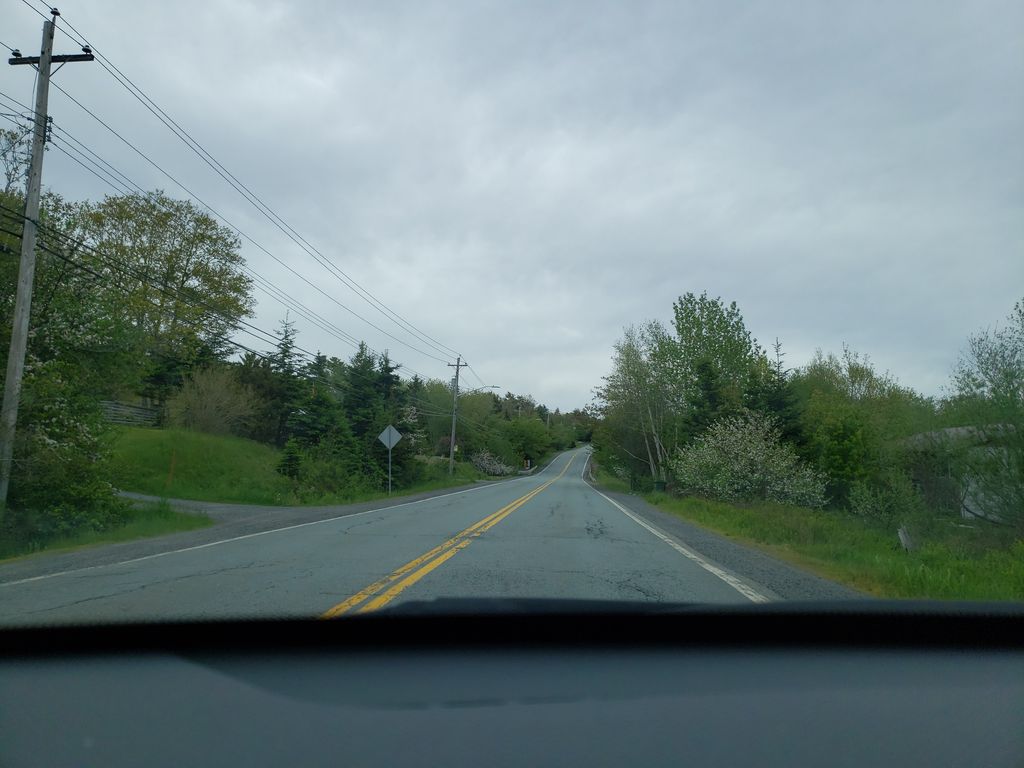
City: halifax